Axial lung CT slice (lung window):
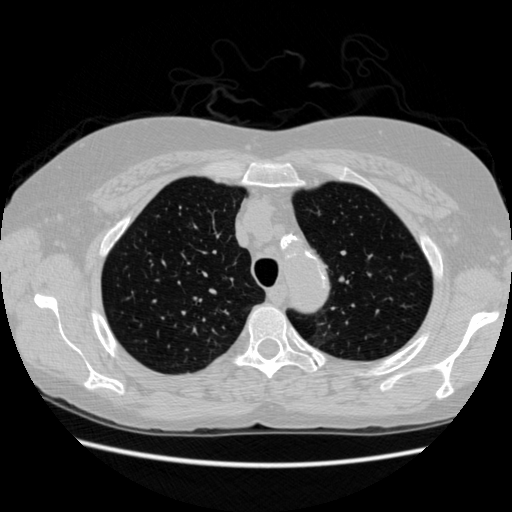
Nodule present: no